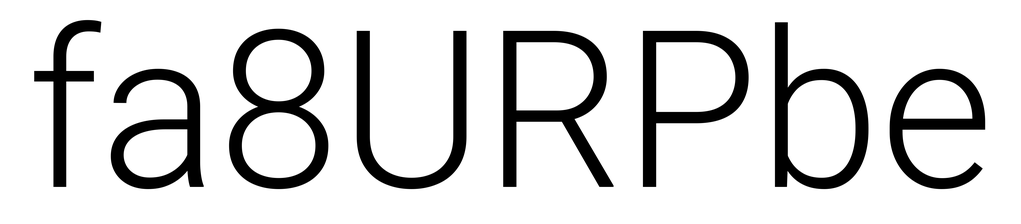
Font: Roboto_Light